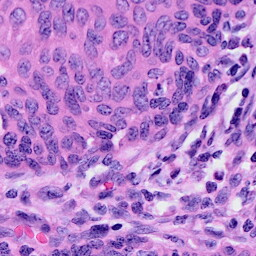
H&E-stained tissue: Cervix